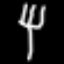
Label: fork